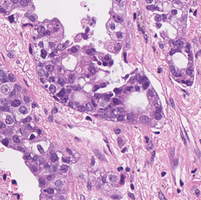
Tumor epithelial tissue: yes
Tumor-associated stroma tissue: yes
Normal tissue: no